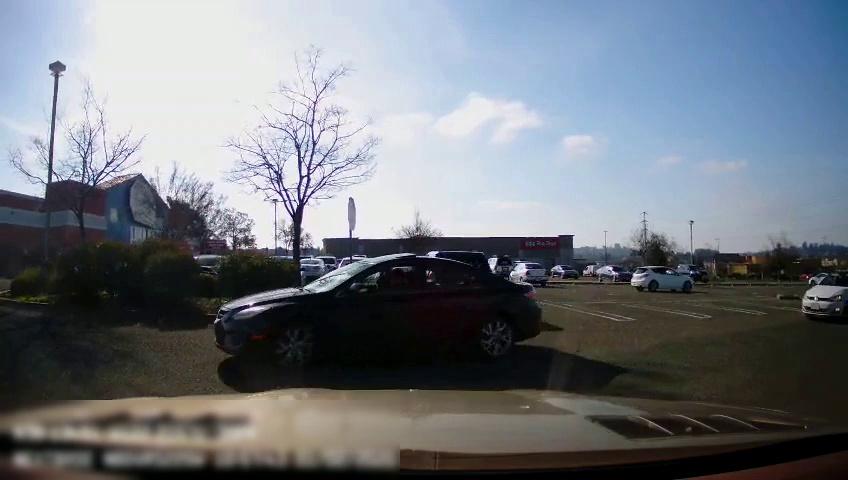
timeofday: Day
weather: Sunny
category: Drivable Space
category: Vehicles | Car
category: Vehicles | Car
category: Vehicles | SUV
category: Vehicles | Car
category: Vehicles | Car
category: Vehicles | Car